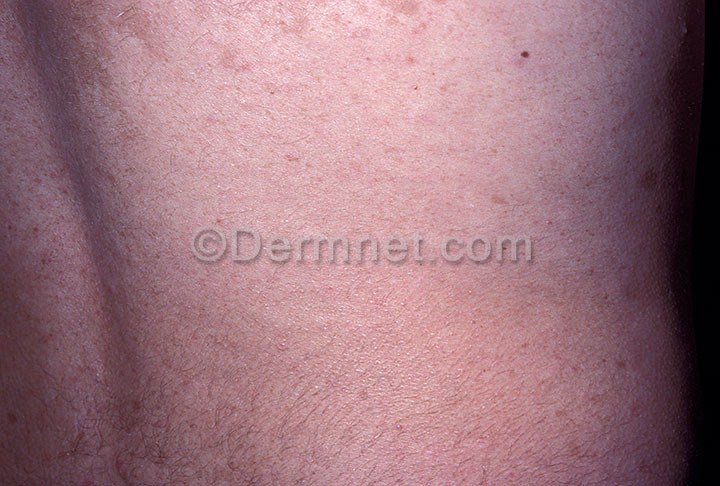
Disease: Systemic Disease